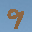
Label: 9